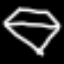
Label: diamond